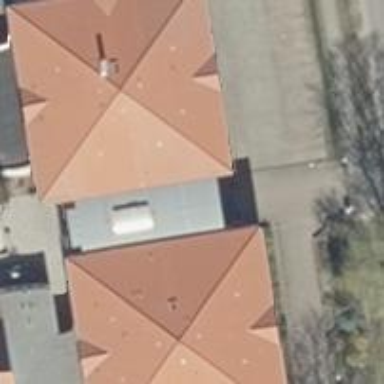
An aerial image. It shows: School building.